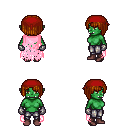
a pixel art fantasy rpg character, female body template, orc, green skin, pink tattered cape, metal pants, brunette pageboy hairstyle, red bandana, metal gloves, maroon shoes, four views (front, back, left, right), 2x2 character sprite sheet, small pixel art, hard edges, no anti-aliasing